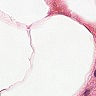
Metastatic tissue present: no